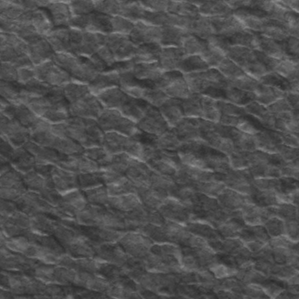
Label: frost